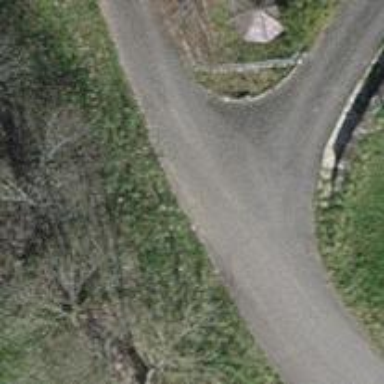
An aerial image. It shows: Service road with paved surface.